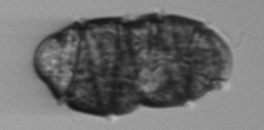
Label: Margalefidinium